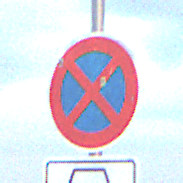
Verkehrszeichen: AbsolutesHalteverbot
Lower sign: HinweisDurchSinnbild6
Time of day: SunriseSunset
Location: Outdoor (Beach)
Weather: PartlyCloudy
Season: NotSpecified
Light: Natural